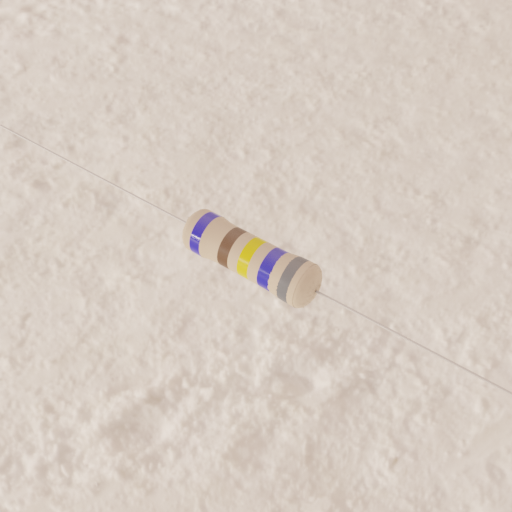
Resistor colour bands (in order): blue, brown, yellow, blue, gray